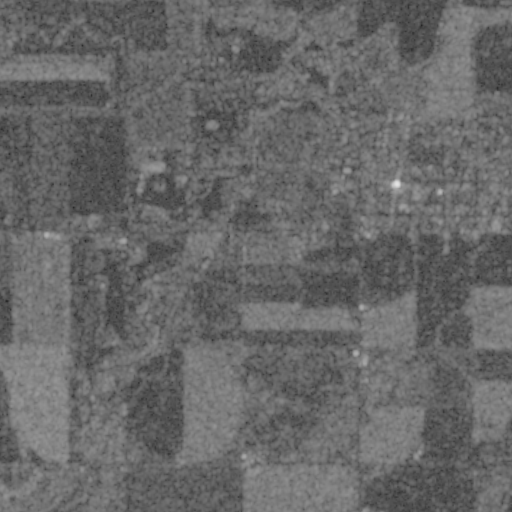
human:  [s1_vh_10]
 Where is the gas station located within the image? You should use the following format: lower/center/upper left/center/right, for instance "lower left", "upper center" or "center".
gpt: The gas station is located in the center right of the image.
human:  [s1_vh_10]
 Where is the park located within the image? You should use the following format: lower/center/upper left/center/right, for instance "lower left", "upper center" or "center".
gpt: The park is located in the right of the image.
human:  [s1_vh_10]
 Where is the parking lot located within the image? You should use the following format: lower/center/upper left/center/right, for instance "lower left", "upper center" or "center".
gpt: The parking lot is located in the upper right of the image.
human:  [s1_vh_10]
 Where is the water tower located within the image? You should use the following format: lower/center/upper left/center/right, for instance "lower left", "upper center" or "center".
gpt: The water tower is located in the upper right of the image.
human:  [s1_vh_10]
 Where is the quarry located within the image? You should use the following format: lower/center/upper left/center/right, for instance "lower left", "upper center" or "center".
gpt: There is no quarry in the image.

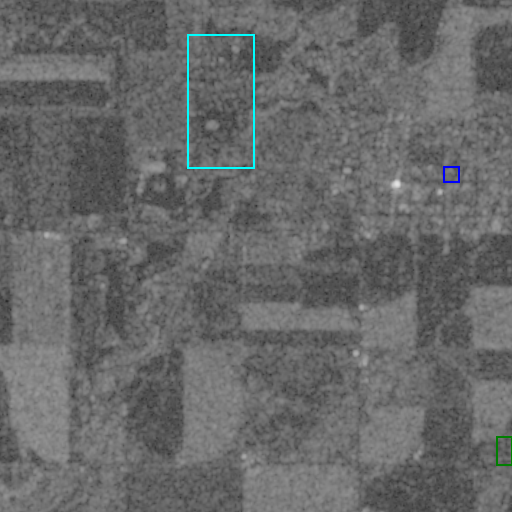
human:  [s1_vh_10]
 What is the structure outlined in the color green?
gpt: The structure outlined in green is a park.
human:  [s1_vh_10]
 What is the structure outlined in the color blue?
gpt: The structure outlined in blue is a parking lot.
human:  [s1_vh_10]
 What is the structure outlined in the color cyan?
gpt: The structure outlined in cyan is a quarry.
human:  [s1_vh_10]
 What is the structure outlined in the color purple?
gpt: There is no purple outline.